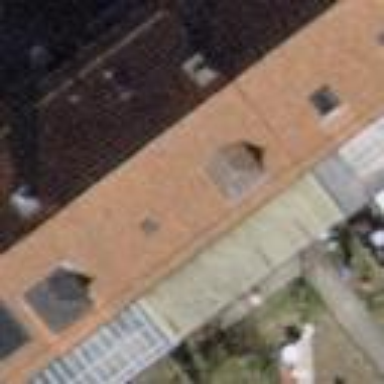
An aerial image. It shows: Gabled house with tile roof.